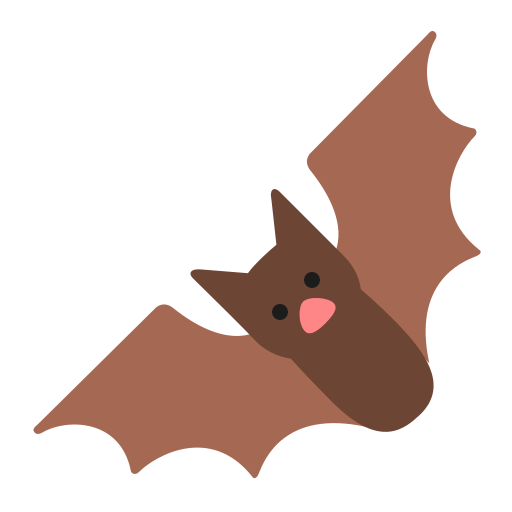
bat flat